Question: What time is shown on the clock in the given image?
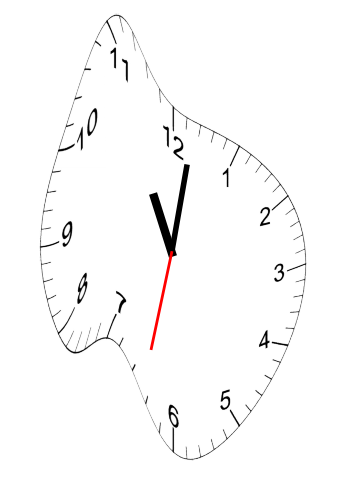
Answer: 11:01:32